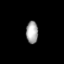
Tissue: lung
Cell type: Myeloid cells
Senescence score: 0.5514
Nuclear area (px): 261
Mean DAPI intensity: 165.594